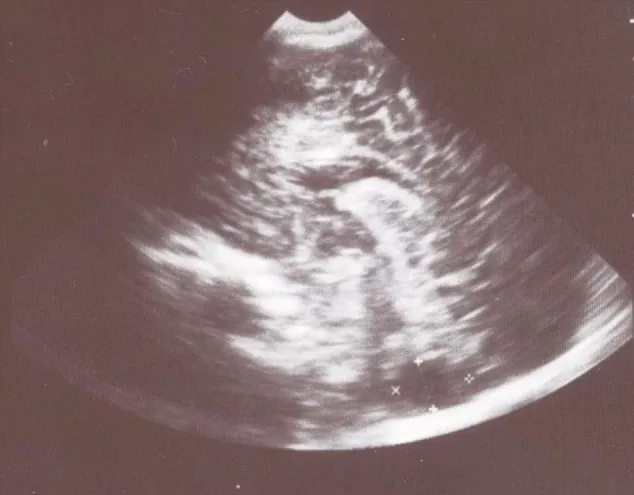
Transfontanelle sonography shows large cyst-like cisterna magna that suggested cerebellar hypoplasia and slightly dilated frontal horns of the lateral ventricles.
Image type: radiology (ultrasound)